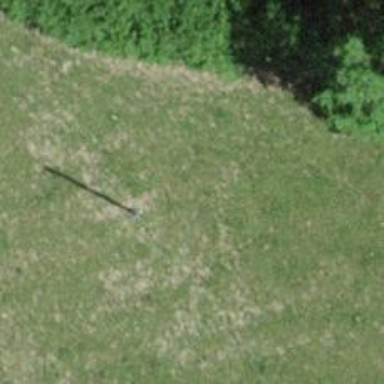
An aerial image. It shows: Power pole.